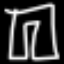
Label: pants